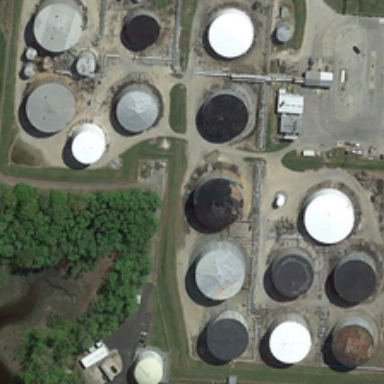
Cylinder storage tanks are built on two square concrete ground near some trees and a parking lot .